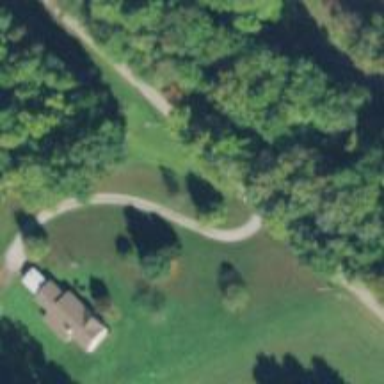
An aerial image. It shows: Driveway.